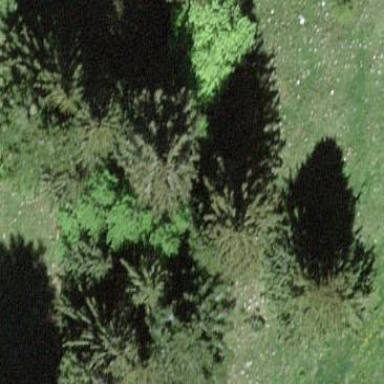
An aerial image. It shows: Evergreen needle-leaved forest.